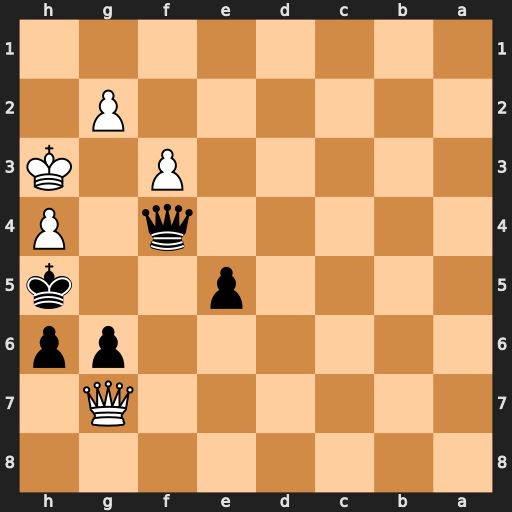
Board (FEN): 8/6Q1/6pp/4p2k/5q1P/5P1K/6P1/8
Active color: b
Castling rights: -
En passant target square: -
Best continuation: Qxh4#